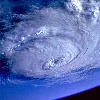
Label: cloud